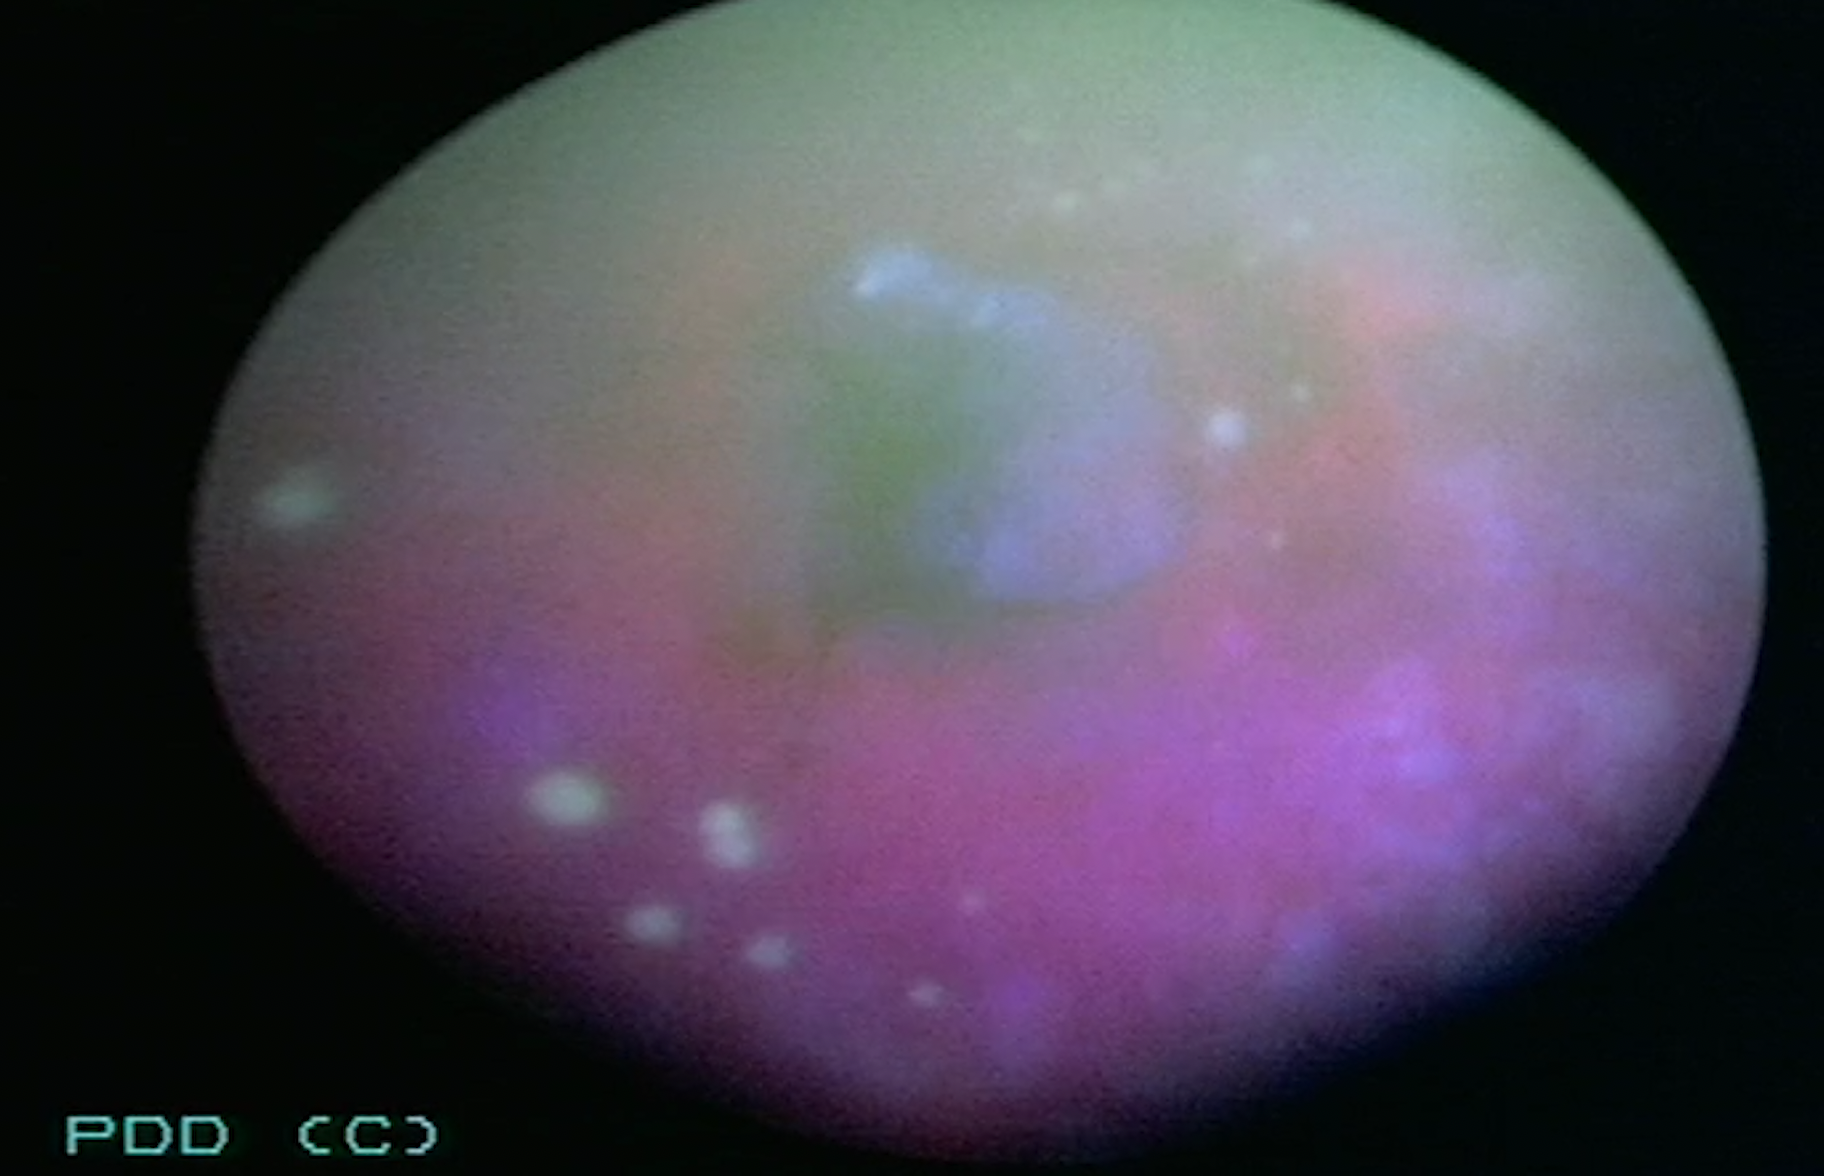
Modality: BLC
Class: Malignant
Subclass: HighGradePapillary
Lesion: L1
Stage: Ta
Morphology: Papillary
Bladder cancer association: Yes